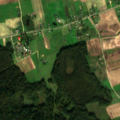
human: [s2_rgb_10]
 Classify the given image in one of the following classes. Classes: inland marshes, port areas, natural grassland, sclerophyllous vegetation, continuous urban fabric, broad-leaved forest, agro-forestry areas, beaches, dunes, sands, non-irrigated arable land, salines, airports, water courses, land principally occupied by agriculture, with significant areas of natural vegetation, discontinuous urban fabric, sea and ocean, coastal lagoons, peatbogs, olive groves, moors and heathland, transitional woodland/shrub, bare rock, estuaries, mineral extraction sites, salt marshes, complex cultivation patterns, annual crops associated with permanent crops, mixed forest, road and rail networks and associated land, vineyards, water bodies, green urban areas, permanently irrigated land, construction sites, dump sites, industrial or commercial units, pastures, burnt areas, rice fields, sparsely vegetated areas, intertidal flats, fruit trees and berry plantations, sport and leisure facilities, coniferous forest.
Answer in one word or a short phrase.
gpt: non-irrigated arable land, complex cultivation patterns, mixed forest